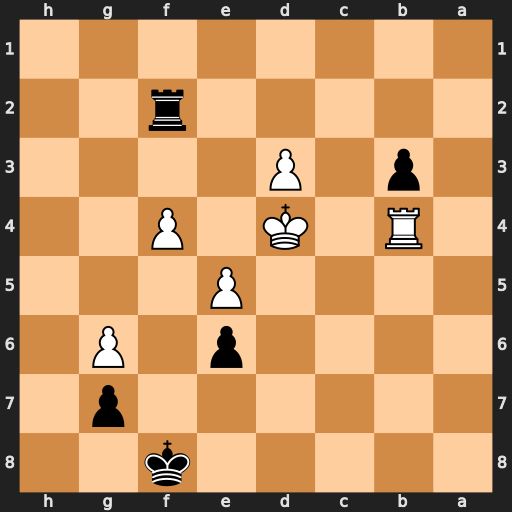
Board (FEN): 5k2/6p1/4p1P1/4P3/1R1K1P2/1p1P4/5r2/8
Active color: b
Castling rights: -
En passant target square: -
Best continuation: Rxf4+ Kc3 Rxb4 Kxb4 b2